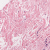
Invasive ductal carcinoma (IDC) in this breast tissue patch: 0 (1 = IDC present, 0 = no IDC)